Question: I successfully integrated Facebook SDK 3.1 in my app, and I'm trying to propose iOS6+ only features to iOS6+ users. I was able to show the share sheet, but I was quite disapointed when I saw what the post on my wall looked like. Here is an image to describe what I mean :

The first one is what is got from a pre-iOS6 dialog (the web popup), and the second one is got from the new iOS6+ Native Facebook Dialog (SLComposeViewController, in other words).
My questions are :
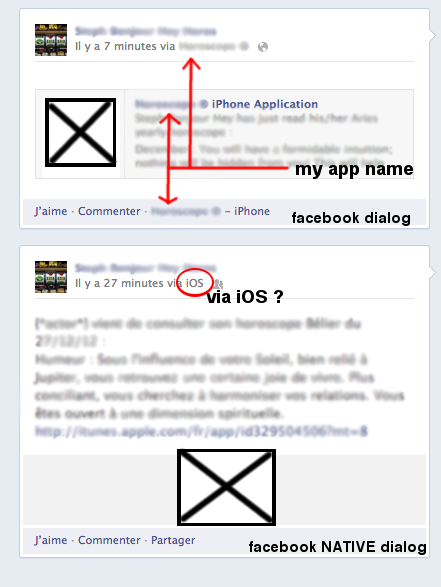
Answer: Two things:
1/ "via iOS" attribution - This is currently per design and cannot be customized for your app.
2/ Having the same look - you can get this by providing only the link when setting up the composer (i.e. don't provide the image):
'''
SLComposeViewController *fbVC = [SLComposeViewController
composeViewControllerForServiceType:SLServiceTypeFacebook];
[fbVC setCompletionHandler:^(SLComposeViewControllerResult result) {
if (result == SLComposeViewControllerResultCancelled) {
NSLog(@"Canceled");
} else if (result == SLComposeViewControllerResultDone) {
NSLog(@"Posted");
}
}];
[fbVC addURL:[NSURL URLWithString:@"https://developers.facebook.com/ios"]];
[self presentViewController:fbVC animated:YES completion:nil];
'''
The key to getting the same look is that the page linked to has Open Graph tags that Facebook can recognize to properly display the data. You can test if the OG tags are good by entering the link into <URL>
If the page does not have OG tags, the link will simply be displayed.